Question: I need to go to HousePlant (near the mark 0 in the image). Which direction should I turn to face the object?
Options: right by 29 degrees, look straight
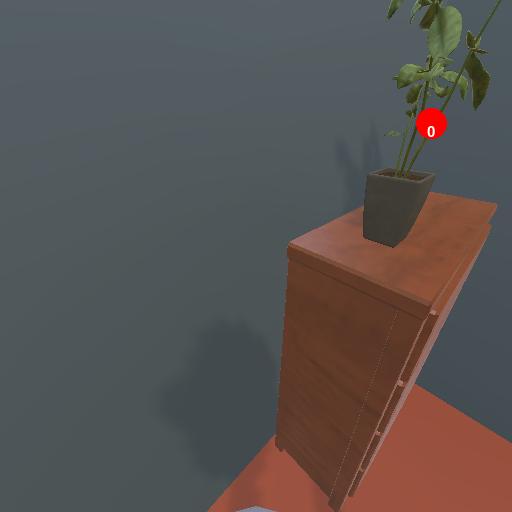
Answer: right by 29 degrees